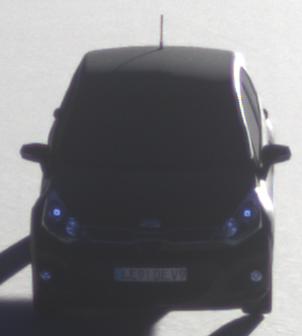
Make: KIA
Model: Rio 1.2
Detailed model: Rio (UB)
Model produced from: 2011/09
Model produced until: 2015/01
Doors: 3
Color: black
Road condition: dry road
Daytime: sunrise or sunset
Contrast: high contrast